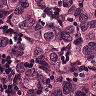
Metastatic tissue present: yes